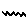
Label: zigzag